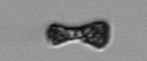
Label: Euglena